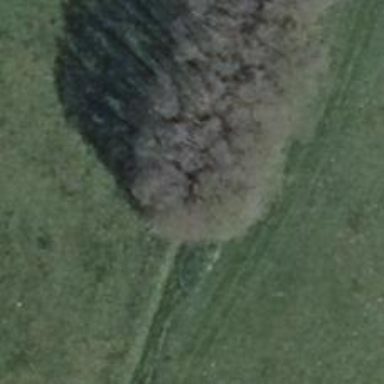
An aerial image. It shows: Row of deciduous broadleaved trees.